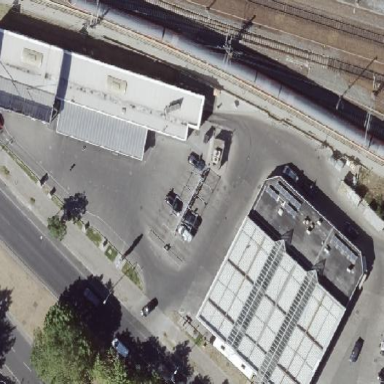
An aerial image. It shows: Building with CNG fuel station.